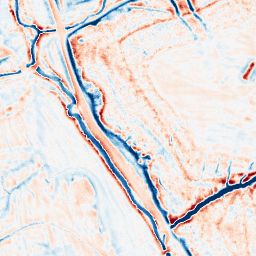
Category: edge_preserving
Decomposition family: bilateral
Decomposition parameters: d: 15
sigma_color: 50
sigma_space: 150
Upsampling method: sinc_blackman
Upsampling parameters: scale: 2
kernel_size: 16
Upsampling scale: 2